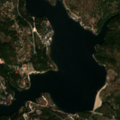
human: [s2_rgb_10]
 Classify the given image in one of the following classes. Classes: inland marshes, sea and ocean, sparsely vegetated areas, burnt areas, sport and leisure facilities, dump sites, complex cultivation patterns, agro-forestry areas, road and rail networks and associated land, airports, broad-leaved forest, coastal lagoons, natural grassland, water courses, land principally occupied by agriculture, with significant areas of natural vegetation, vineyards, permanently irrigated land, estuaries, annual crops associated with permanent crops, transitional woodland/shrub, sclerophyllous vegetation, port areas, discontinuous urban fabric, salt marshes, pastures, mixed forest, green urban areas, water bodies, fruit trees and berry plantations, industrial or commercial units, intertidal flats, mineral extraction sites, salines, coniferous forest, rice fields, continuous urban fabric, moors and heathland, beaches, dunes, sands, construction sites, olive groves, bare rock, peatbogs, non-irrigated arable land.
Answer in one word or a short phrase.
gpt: sport and leisure facilities, pastures, complex cultivation patterns, land principally occupied by agriculture, with significant areas of natural vegetation, transitional woodland/shrub, water bodies